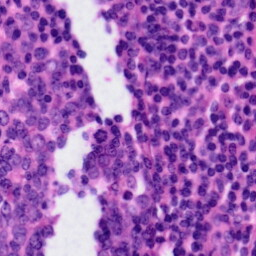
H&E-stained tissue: Tonsil